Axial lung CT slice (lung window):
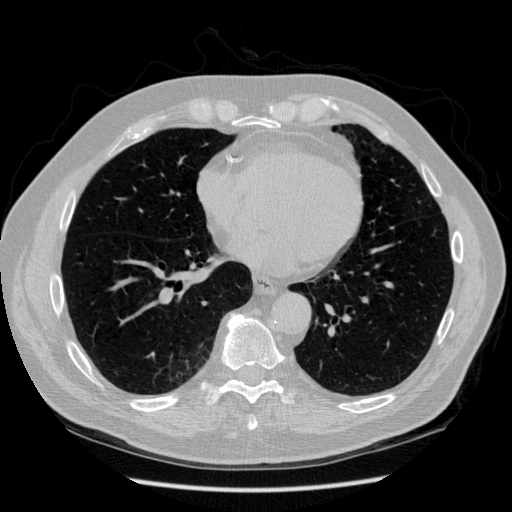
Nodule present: no